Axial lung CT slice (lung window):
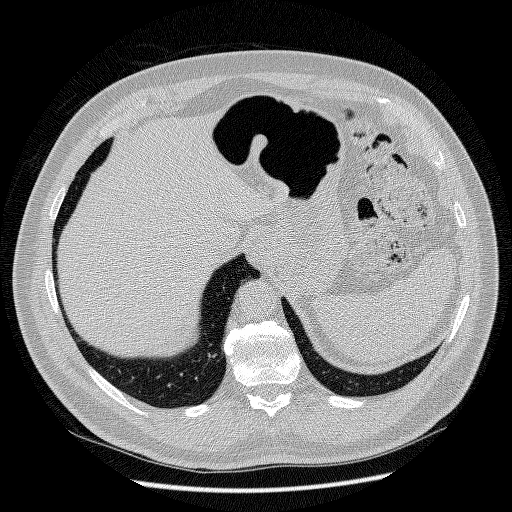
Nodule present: no